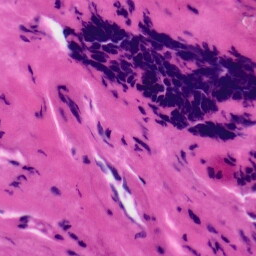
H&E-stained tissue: Tonsil